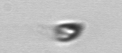
Label: Pyramimonas